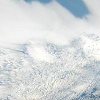
Label: cloud